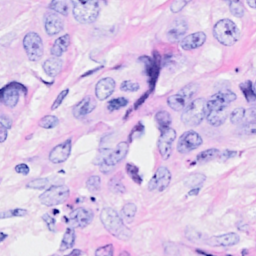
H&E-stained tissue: Breast